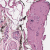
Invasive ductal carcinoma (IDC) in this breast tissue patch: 0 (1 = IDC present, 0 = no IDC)